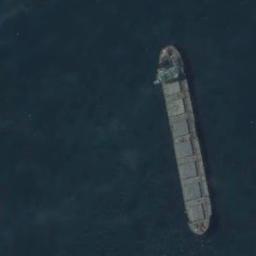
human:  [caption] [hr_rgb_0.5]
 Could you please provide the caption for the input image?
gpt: The cargo ship is sailing in the deep blue water .

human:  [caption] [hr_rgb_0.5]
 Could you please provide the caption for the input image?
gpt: There is a ship in the blue water .

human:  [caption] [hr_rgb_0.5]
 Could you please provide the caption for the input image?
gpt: A green bulk carrier on the blue sea .

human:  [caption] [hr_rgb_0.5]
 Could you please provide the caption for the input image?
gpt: There is a ship at sea .

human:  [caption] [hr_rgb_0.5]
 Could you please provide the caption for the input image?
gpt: The ship is surrounded by water .